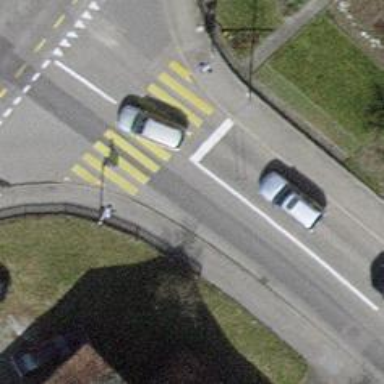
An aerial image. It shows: Road with traffic signals controlling the flow of traffic.